Question: I have a small image 50x50. I find ORB keypoints with:
(Notice that I have to change the default param of patchSize from 31 to 14 to get some keypoints detected):
'''
OrbFeatureDetector det(500,1.2f,8,14,0,2,0,14); //> (From 31 to 14)
OrbDescriptorExtractor desc;
det.detect(image,kp)
//> kp.size() is about 50 keypoints
'''
Now If i pass my keypoints to orb.compute I get all keypoints erased.
'''
desc.compute(image,kp,kpDesc);
//> Now kp.size() == 0
'''
This mean that after I have called .compute the method has deleted all keypoints.
The Image I am using is this:

I believe this is some sort of bug. Someone can confirm? I am using OpenCV 2.4.5
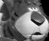
Answer: No it is not a bug.
The problem is that OrbDescriptorExtractor doesn't know that you have changed the param in the FeatureDetector. So you have to set the right params again:
'''
OrbFeatureDetector det(500,1.2f,8,14,0,2,0,14); //> (From 31 to 14)
OrbDescriptorExtractor desc(500,1.2f,8,14,0,2,0,14);
'''